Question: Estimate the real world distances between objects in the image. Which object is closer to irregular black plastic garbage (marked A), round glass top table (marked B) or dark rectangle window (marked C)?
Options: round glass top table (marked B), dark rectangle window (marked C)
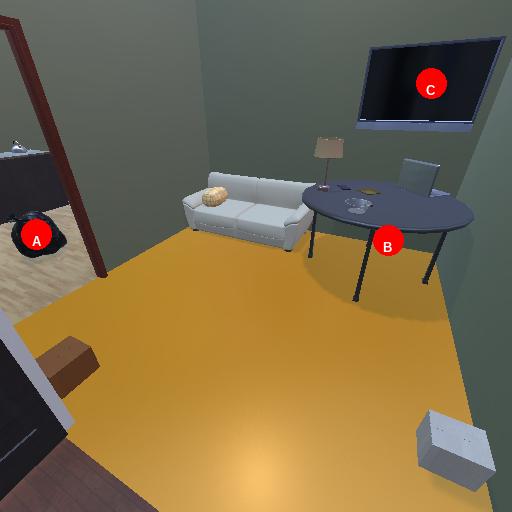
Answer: round glass top table (marked B)